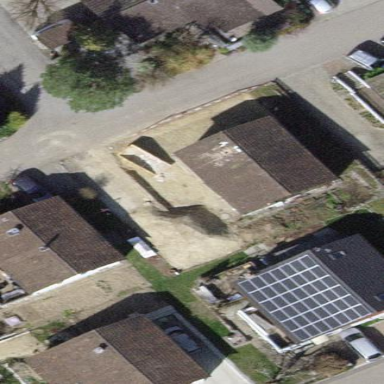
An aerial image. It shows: Detached building with gabled roof.